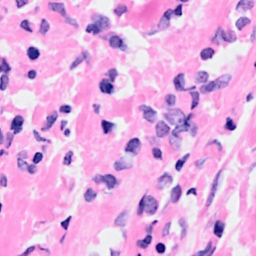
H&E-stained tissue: Breast